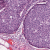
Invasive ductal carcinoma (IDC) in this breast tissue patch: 0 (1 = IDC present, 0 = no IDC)